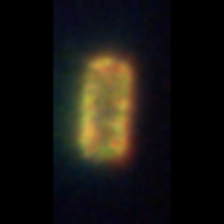
Taxon: Thalassiosira
Group: Diatoms